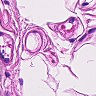
Metastatic tissue present: no